Aerial crown-view tile of a tropical tree (Barro Colorado Island, Panama), acquired 20240716:
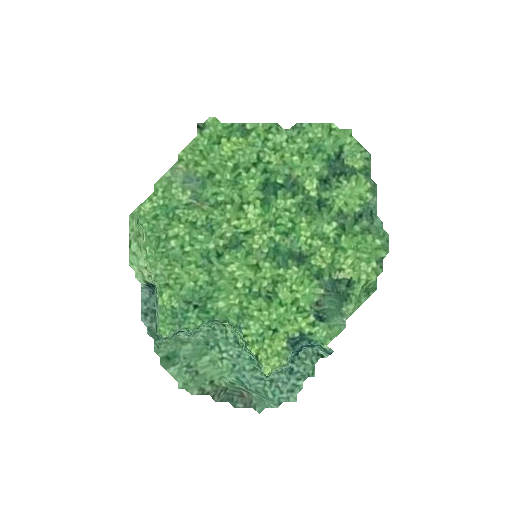
Species: Zanthoxylum ekmanii
GBIF accepted scientific name: Zanthoxylum ekmanii
Crown area: 87.504 m²